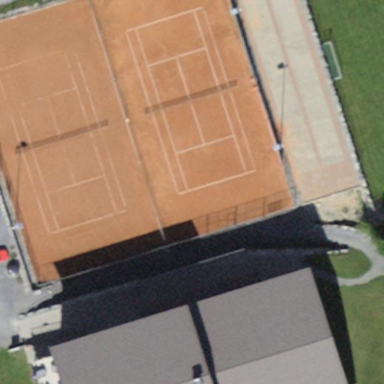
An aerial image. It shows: Tennis court in leisure pitch.